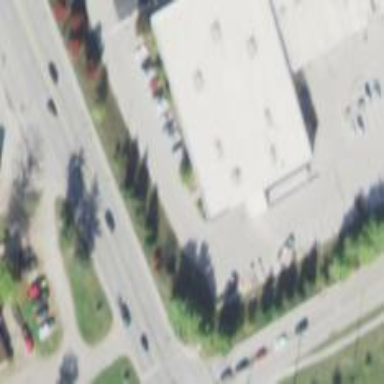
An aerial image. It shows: Building.